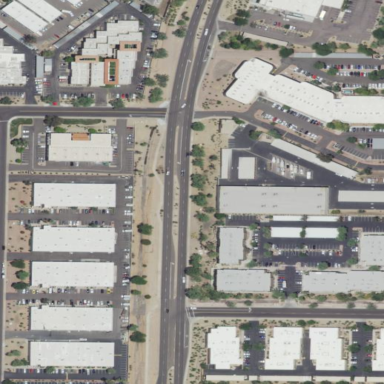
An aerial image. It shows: Storage rental shop.